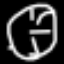
Label: clock